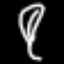
Label: leaf